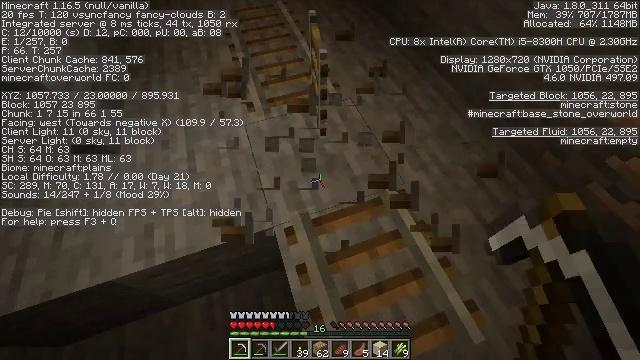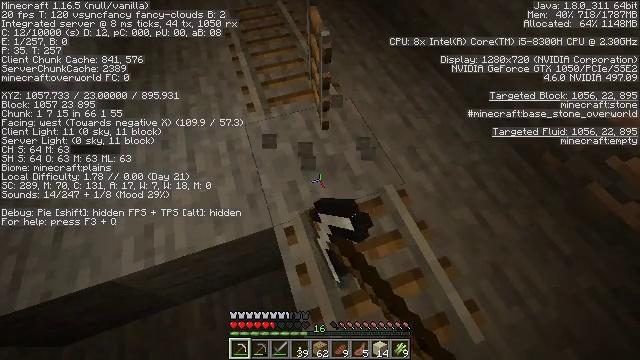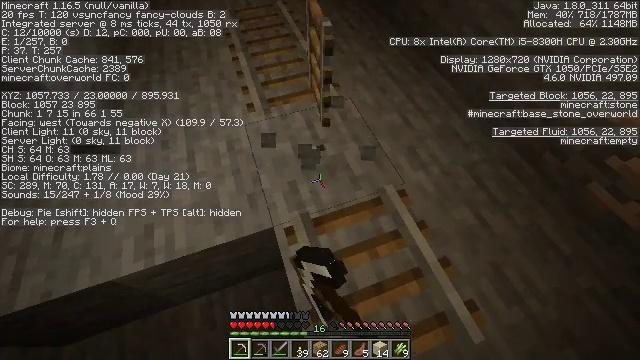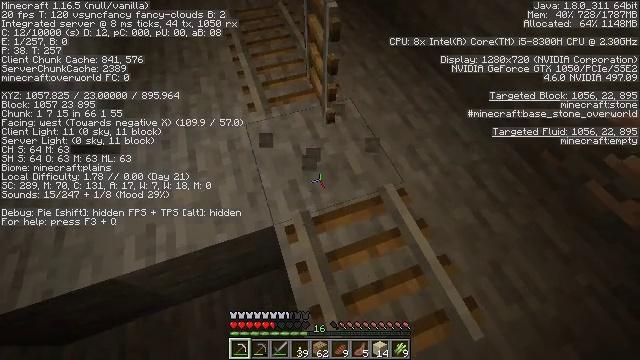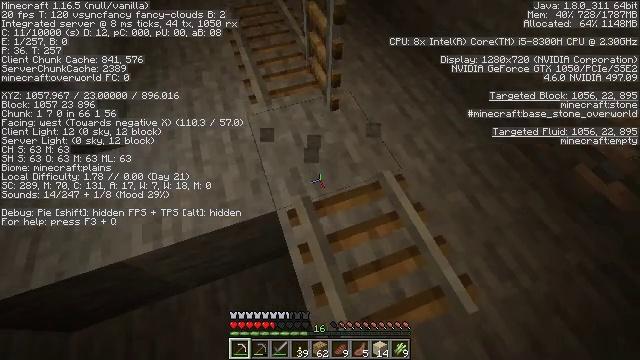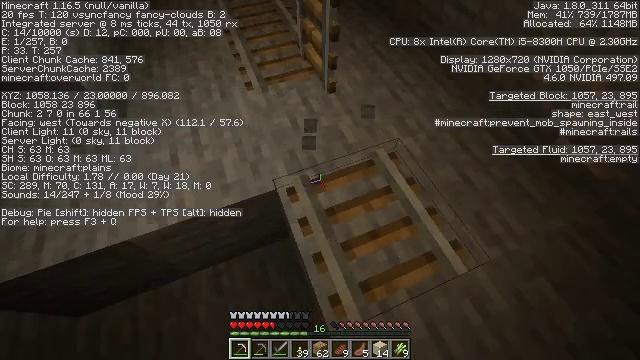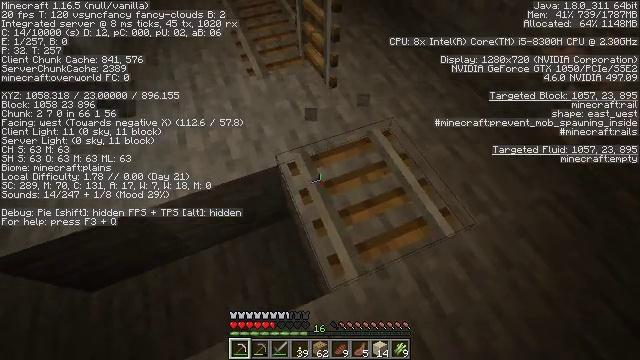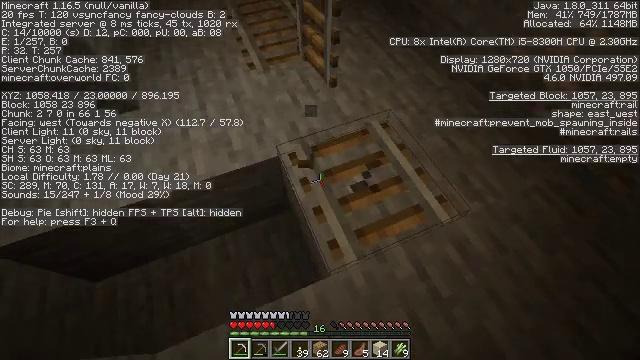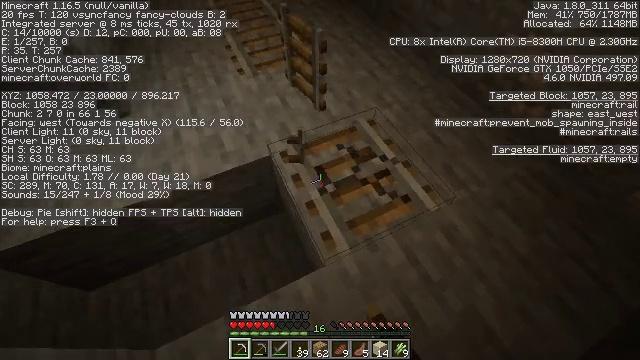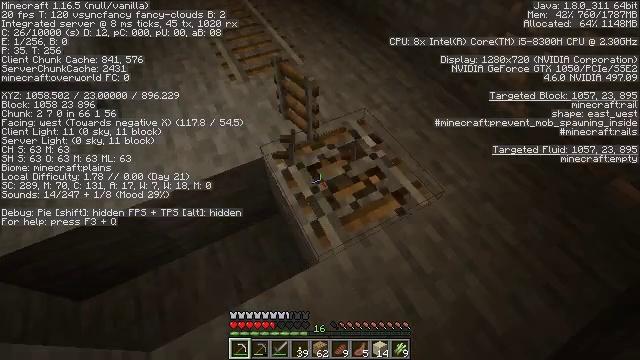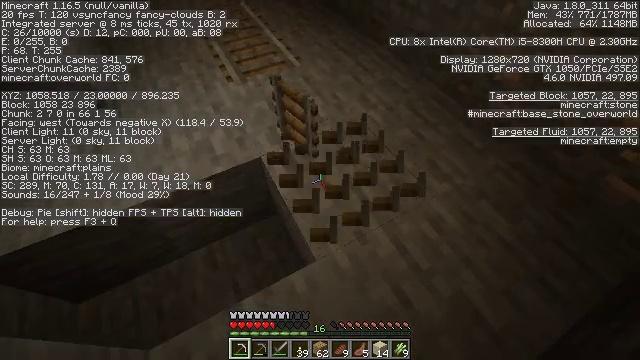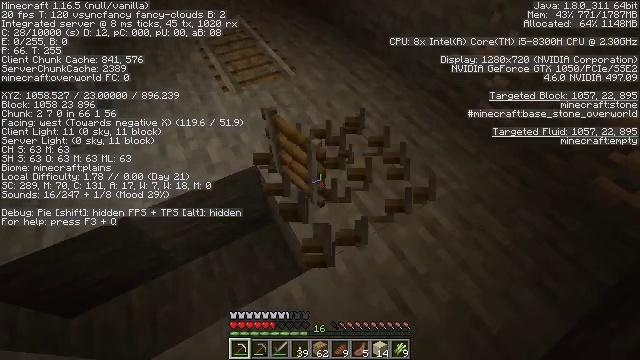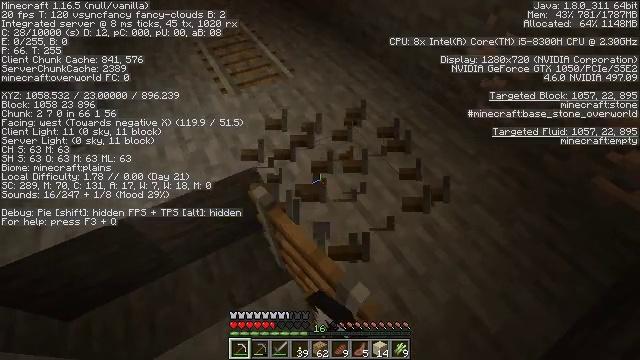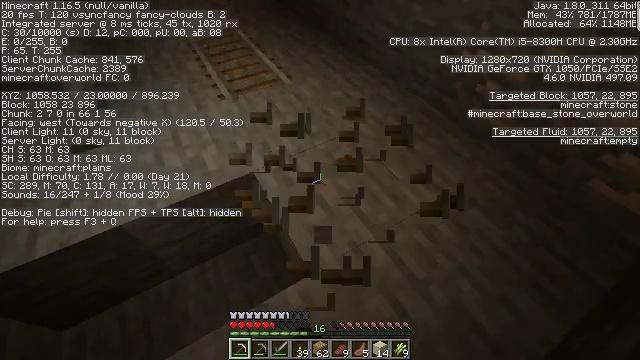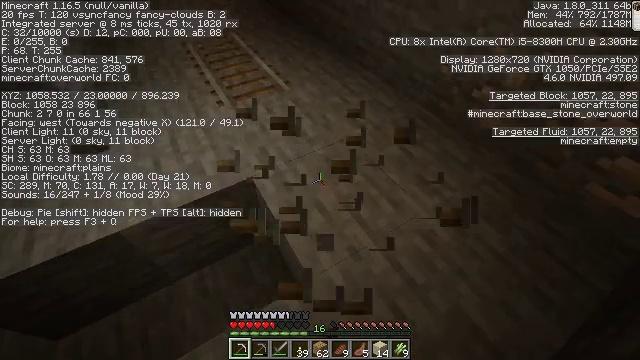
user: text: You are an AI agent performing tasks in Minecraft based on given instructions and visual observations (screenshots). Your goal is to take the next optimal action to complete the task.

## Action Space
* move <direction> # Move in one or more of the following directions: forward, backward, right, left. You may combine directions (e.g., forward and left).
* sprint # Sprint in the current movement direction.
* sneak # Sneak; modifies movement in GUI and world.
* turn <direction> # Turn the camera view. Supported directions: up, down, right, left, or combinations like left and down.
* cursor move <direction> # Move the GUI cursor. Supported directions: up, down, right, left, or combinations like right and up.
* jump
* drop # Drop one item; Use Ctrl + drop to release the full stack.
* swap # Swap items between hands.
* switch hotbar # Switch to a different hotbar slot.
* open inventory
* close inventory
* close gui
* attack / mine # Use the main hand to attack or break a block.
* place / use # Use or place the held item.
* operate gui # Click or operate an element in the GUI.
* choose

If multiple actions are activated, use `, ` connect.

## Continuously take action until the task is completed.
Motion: motion action
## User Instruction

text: Break the rail off the ground.
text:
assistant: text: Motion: attack / mine
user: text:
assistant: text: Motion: attack / mine
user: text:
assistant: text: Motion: move back
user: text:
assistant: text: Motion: move back
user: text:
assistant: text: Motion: move back, turn right
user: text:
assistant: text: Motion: move back
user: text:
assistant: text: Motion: attack / mine
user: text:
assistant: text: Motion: turn right and up, attack / mine
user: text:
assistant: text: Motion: turn right and up, attack / mine
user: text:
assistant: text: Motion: attack / mine
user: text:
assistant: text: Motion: turn right and up, attack / mine
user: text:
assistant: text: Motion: no_op
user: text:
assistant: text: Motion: turn up
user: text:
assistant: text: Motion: turn up
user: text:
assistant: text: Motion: no_op